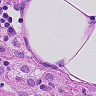
Metastatic tissue present: no